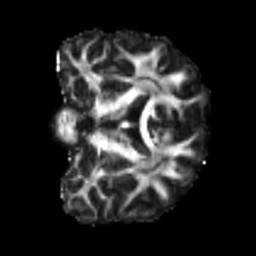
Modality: FA
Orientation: coronal
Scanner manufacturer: siemens
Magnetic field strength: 3 T
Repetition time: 4 s
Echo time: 0.0594 s